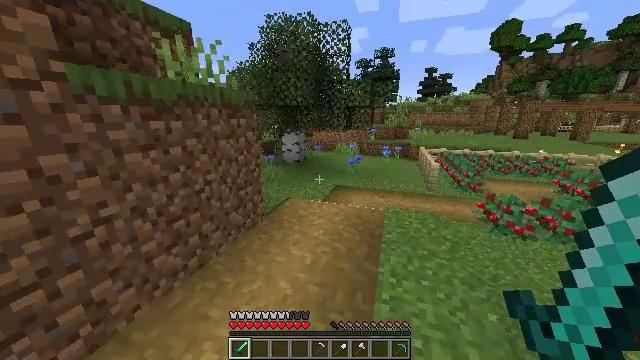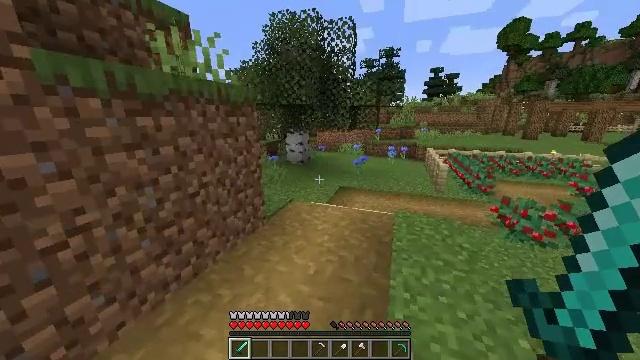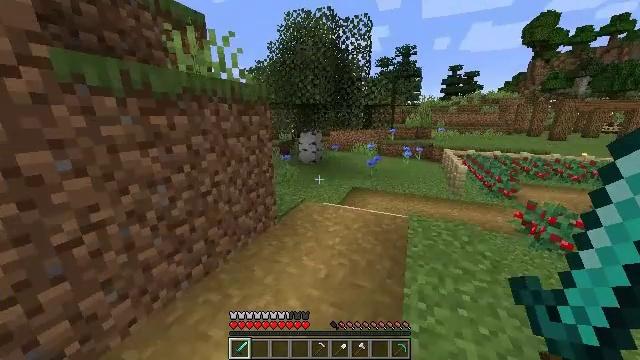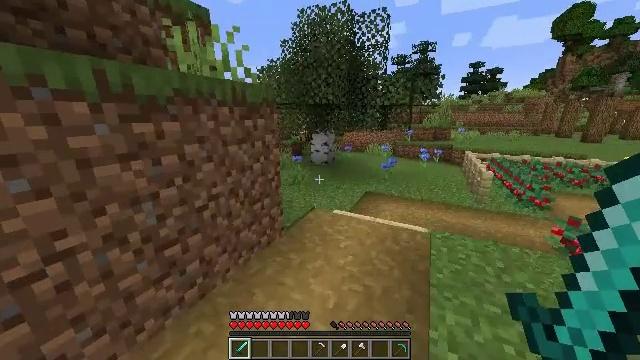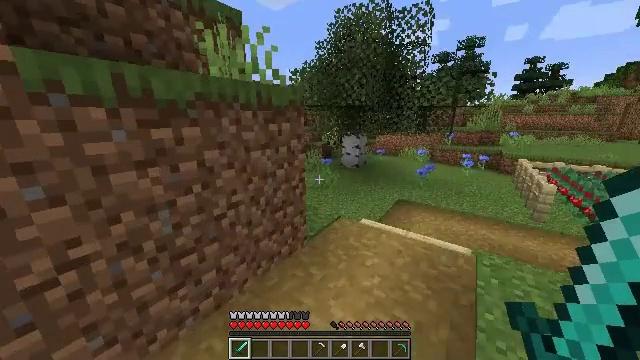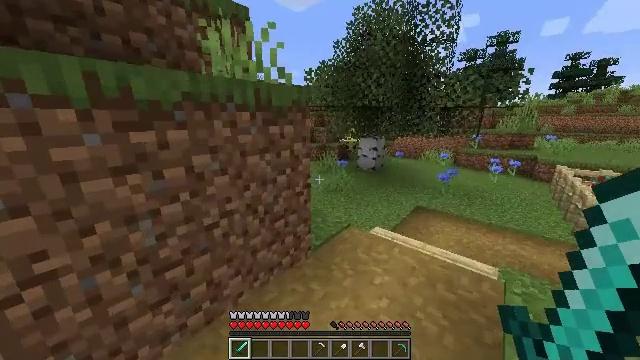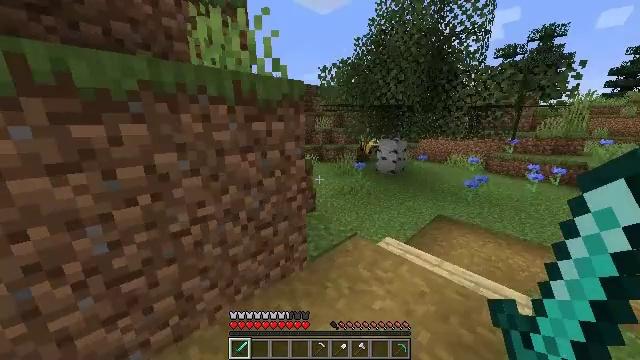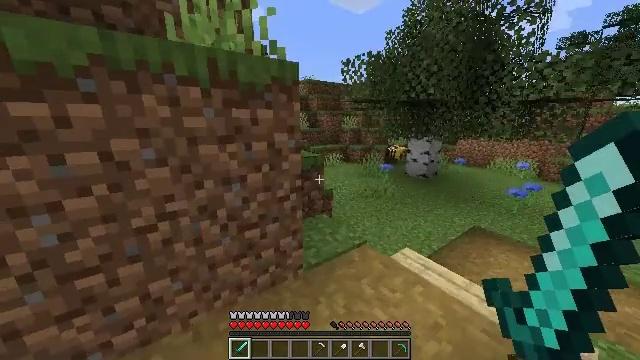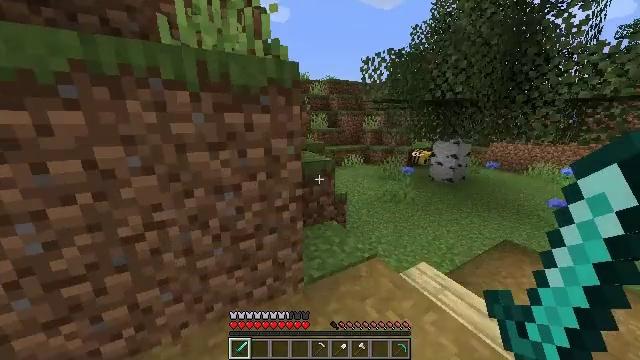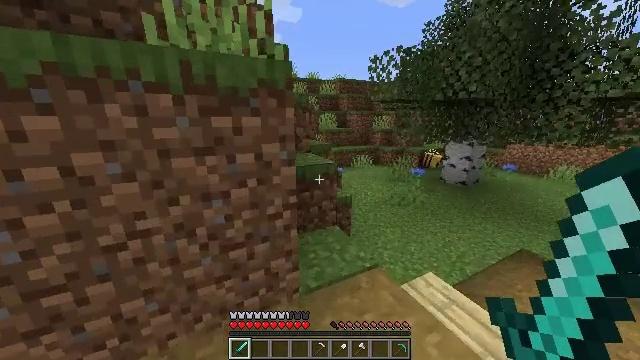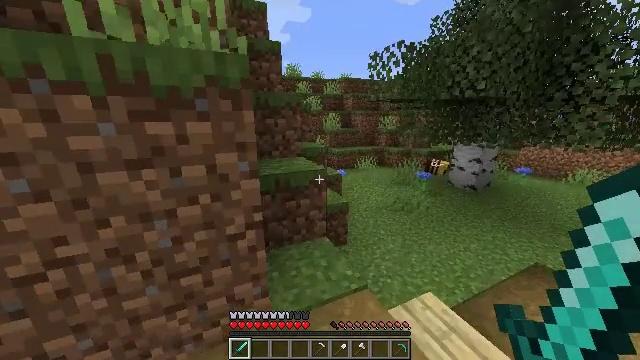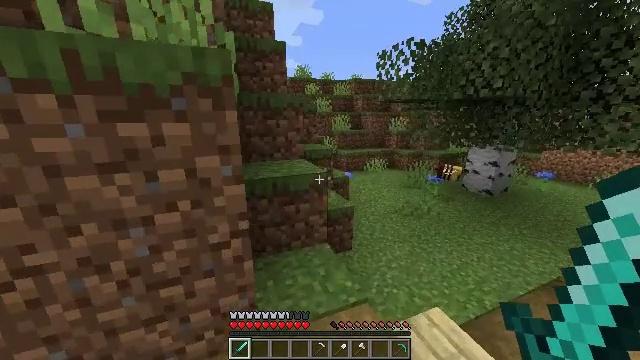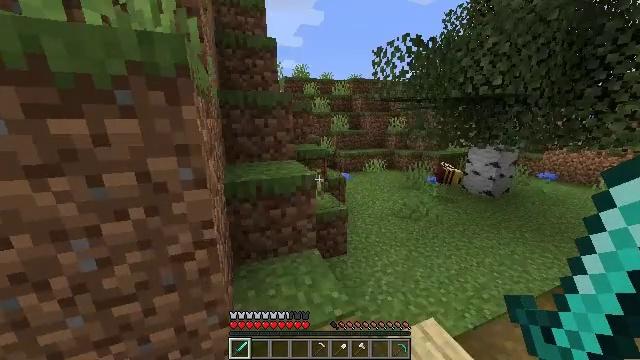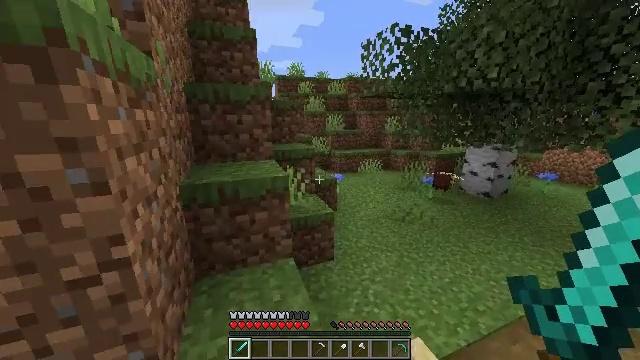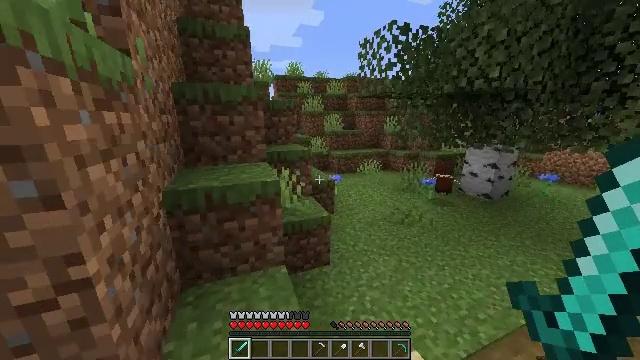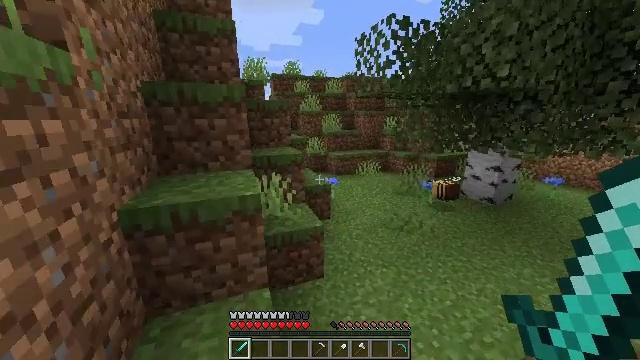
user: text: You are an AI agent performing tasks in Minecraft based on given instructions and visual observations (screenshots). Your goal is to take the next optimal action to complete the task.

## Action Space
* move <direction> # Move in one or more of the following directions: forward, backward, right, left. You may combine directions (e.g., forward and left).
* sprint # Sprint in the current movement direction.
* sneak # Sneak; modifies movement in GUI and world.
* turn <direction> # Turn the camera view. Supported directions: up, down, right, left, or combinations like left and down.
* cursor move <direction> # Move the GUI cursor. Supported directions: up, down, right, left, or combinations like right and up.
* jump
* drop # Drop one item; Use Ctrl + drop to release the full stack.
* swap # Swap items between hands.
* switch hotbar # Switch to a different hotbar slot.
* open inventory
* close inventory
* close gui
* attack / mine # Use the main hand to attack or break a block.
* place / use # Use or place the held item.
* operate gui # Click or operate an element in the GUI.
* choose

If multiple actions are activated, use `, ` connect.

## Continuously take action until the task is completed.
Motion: motion action
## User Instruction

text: Hunt a cod.
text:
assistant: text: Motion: move forward, turn left
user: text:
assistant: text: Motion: move forward, turn left
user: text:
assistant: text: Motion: move forward, turn left
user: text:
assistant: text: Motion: move forward and move right, turn left
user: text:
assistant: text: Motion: move forward and move right, turn left
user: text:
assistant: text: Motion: move forward and move right, turn left
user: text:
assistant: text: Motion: move forward and move right, turn left
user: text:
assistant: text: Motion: move forward and move right, turn left
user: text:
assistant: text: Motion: move forward and move right, turn left
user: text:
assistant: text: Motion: move forward and move right, turn left
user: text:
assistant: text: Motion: move forward and move right, turn left
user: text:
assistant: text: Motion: move forward and move right
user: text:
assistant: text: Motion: move forward and move right
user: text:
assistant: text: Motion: move forward
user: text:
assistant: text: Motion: move forward
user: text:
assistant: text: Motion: move forward
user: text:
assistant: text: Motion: move forward
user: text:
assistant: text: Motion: move forward and move right
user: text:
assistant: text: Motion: move forward and move right
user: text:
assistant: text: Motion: move forward and move right
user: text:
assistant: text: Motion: move forward and move right
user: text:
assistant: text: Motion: move forward and move right
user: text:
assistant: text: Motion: move forward
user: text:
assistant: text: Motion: move forward
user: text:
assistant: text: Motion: move forward
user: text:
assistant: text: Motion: move forward
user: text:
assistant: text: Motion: move forward
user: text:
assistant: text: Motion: move forward
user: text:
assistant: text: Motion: move forward
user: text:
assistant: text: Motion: move forward